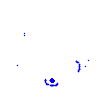
Particle: pion